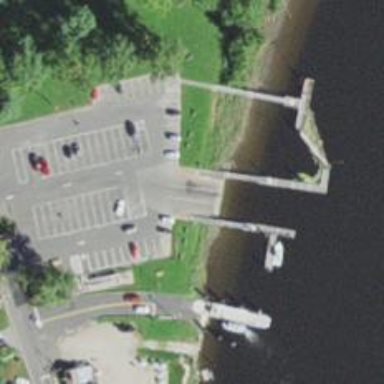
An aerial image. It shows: Slipway on leisure land.